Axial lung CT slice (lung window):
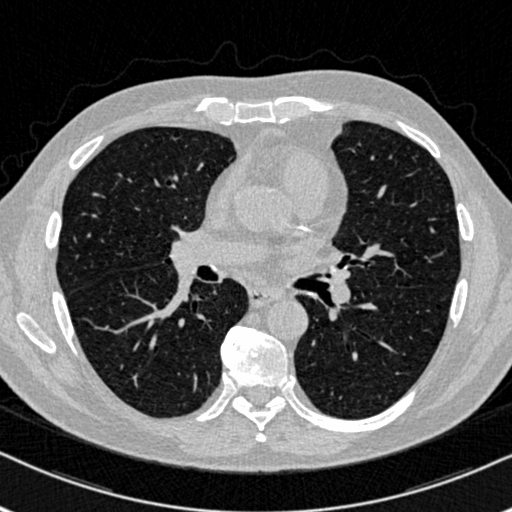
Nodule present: no